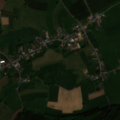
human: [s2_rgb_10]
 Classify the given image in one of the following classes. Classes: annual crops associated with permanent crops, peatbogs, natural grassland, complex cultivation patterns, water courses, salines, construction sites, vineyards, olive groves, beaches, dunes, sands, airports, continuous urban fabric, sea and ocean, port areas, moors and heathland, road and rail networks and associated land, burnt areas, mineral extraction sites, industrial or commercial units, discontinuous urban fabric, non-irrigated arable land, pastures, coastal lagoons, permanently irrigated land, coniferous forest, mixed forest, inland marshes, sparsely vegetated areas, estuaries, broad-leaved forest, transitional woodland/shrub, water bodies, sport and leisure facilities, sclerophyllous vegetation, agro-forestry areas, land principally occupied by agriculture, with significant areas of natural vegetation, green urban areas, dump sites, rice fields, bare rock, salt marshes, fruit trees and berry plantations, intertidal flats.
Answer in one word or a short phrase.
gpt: discontinuous urban fabric, non-irrigated arable land, pastures, complex cultivation patterns, broad-leaved forest, mixed forest